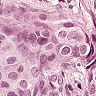
Metastatic tissue present: yes